Question: I cannot lineup these three '<div>' (image is scaled down):

HTML:
'''
<div id="container">
<div id="position">
<div id="content">
<div id="logo">
<div class="ref1">
<img src="ref/b_bi.png" />
</div>
<div class="ref2">
<img src="ref/b_mg.png" />
</div>
<div class="ref3">
<img src="ref/b_sl.png" />
</div>
</div>
</div>
</div>
</div>
'''
CSS:
'''
#logo
{
width: 100%;
height: 400px;
margin-left: 0;
background-image: url(logo.png);
background-position: left center;
background-repeat: no-repeat;
background-color: rgba(255,255,255,0.5);
}
.ref1
{
width:250px;
height: 400px;
margin-left:300px;
background-color: rgba(0,0,0,0.3);
}
.ref2
{
width:250px;
height: 400px;
margin-left: 550px;
background-color: rgba(0,0,0,0.3);
}
.ref3
{
width:250px;
height: 400px;
margin-left: 800px;
background-color: rgba(0,0,0,0.3);
}
#container
{
display: table;
width: 100%;
height: 95%;
}
#position
{
display: table-cell;
vertical-align: middle;
padding-top: 4%;
}
#content { }
'''
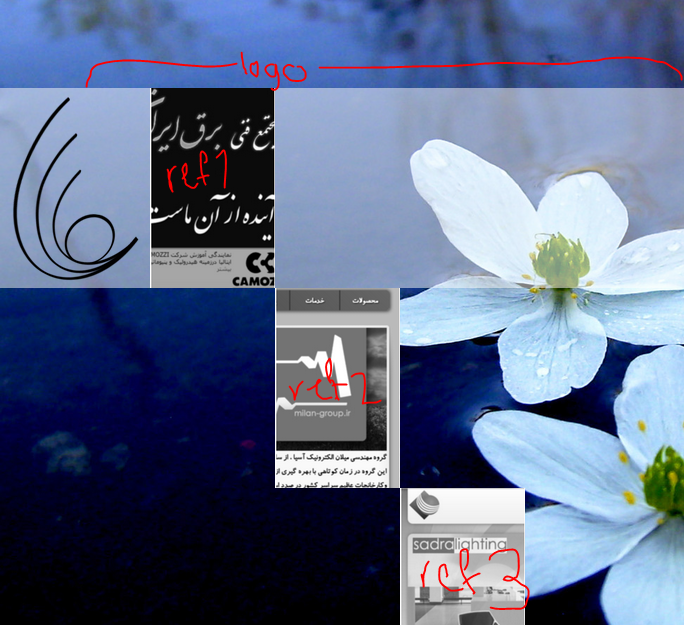
Answer: And like this?
'''
#logo
{
width: 100%;
height: 400px;
margin-left: 0;
background-image: url(logo.png);
background-position: left center;
background-repeat: no-repeat;
background-color: rgba(255,255,255,0.5);
}
.ref1, .ref2, .ref3
{
width:250px;
height: 400px;
float: left;
background-color: rgba(0,0,0,0.3);
}
#container
{
display: table;
width: 100%;
height: 95%;
}
#position
{
display: table-cell;
vertical-align: middle;
padding-top: 4%;
}
#content { }
'''